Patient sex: M
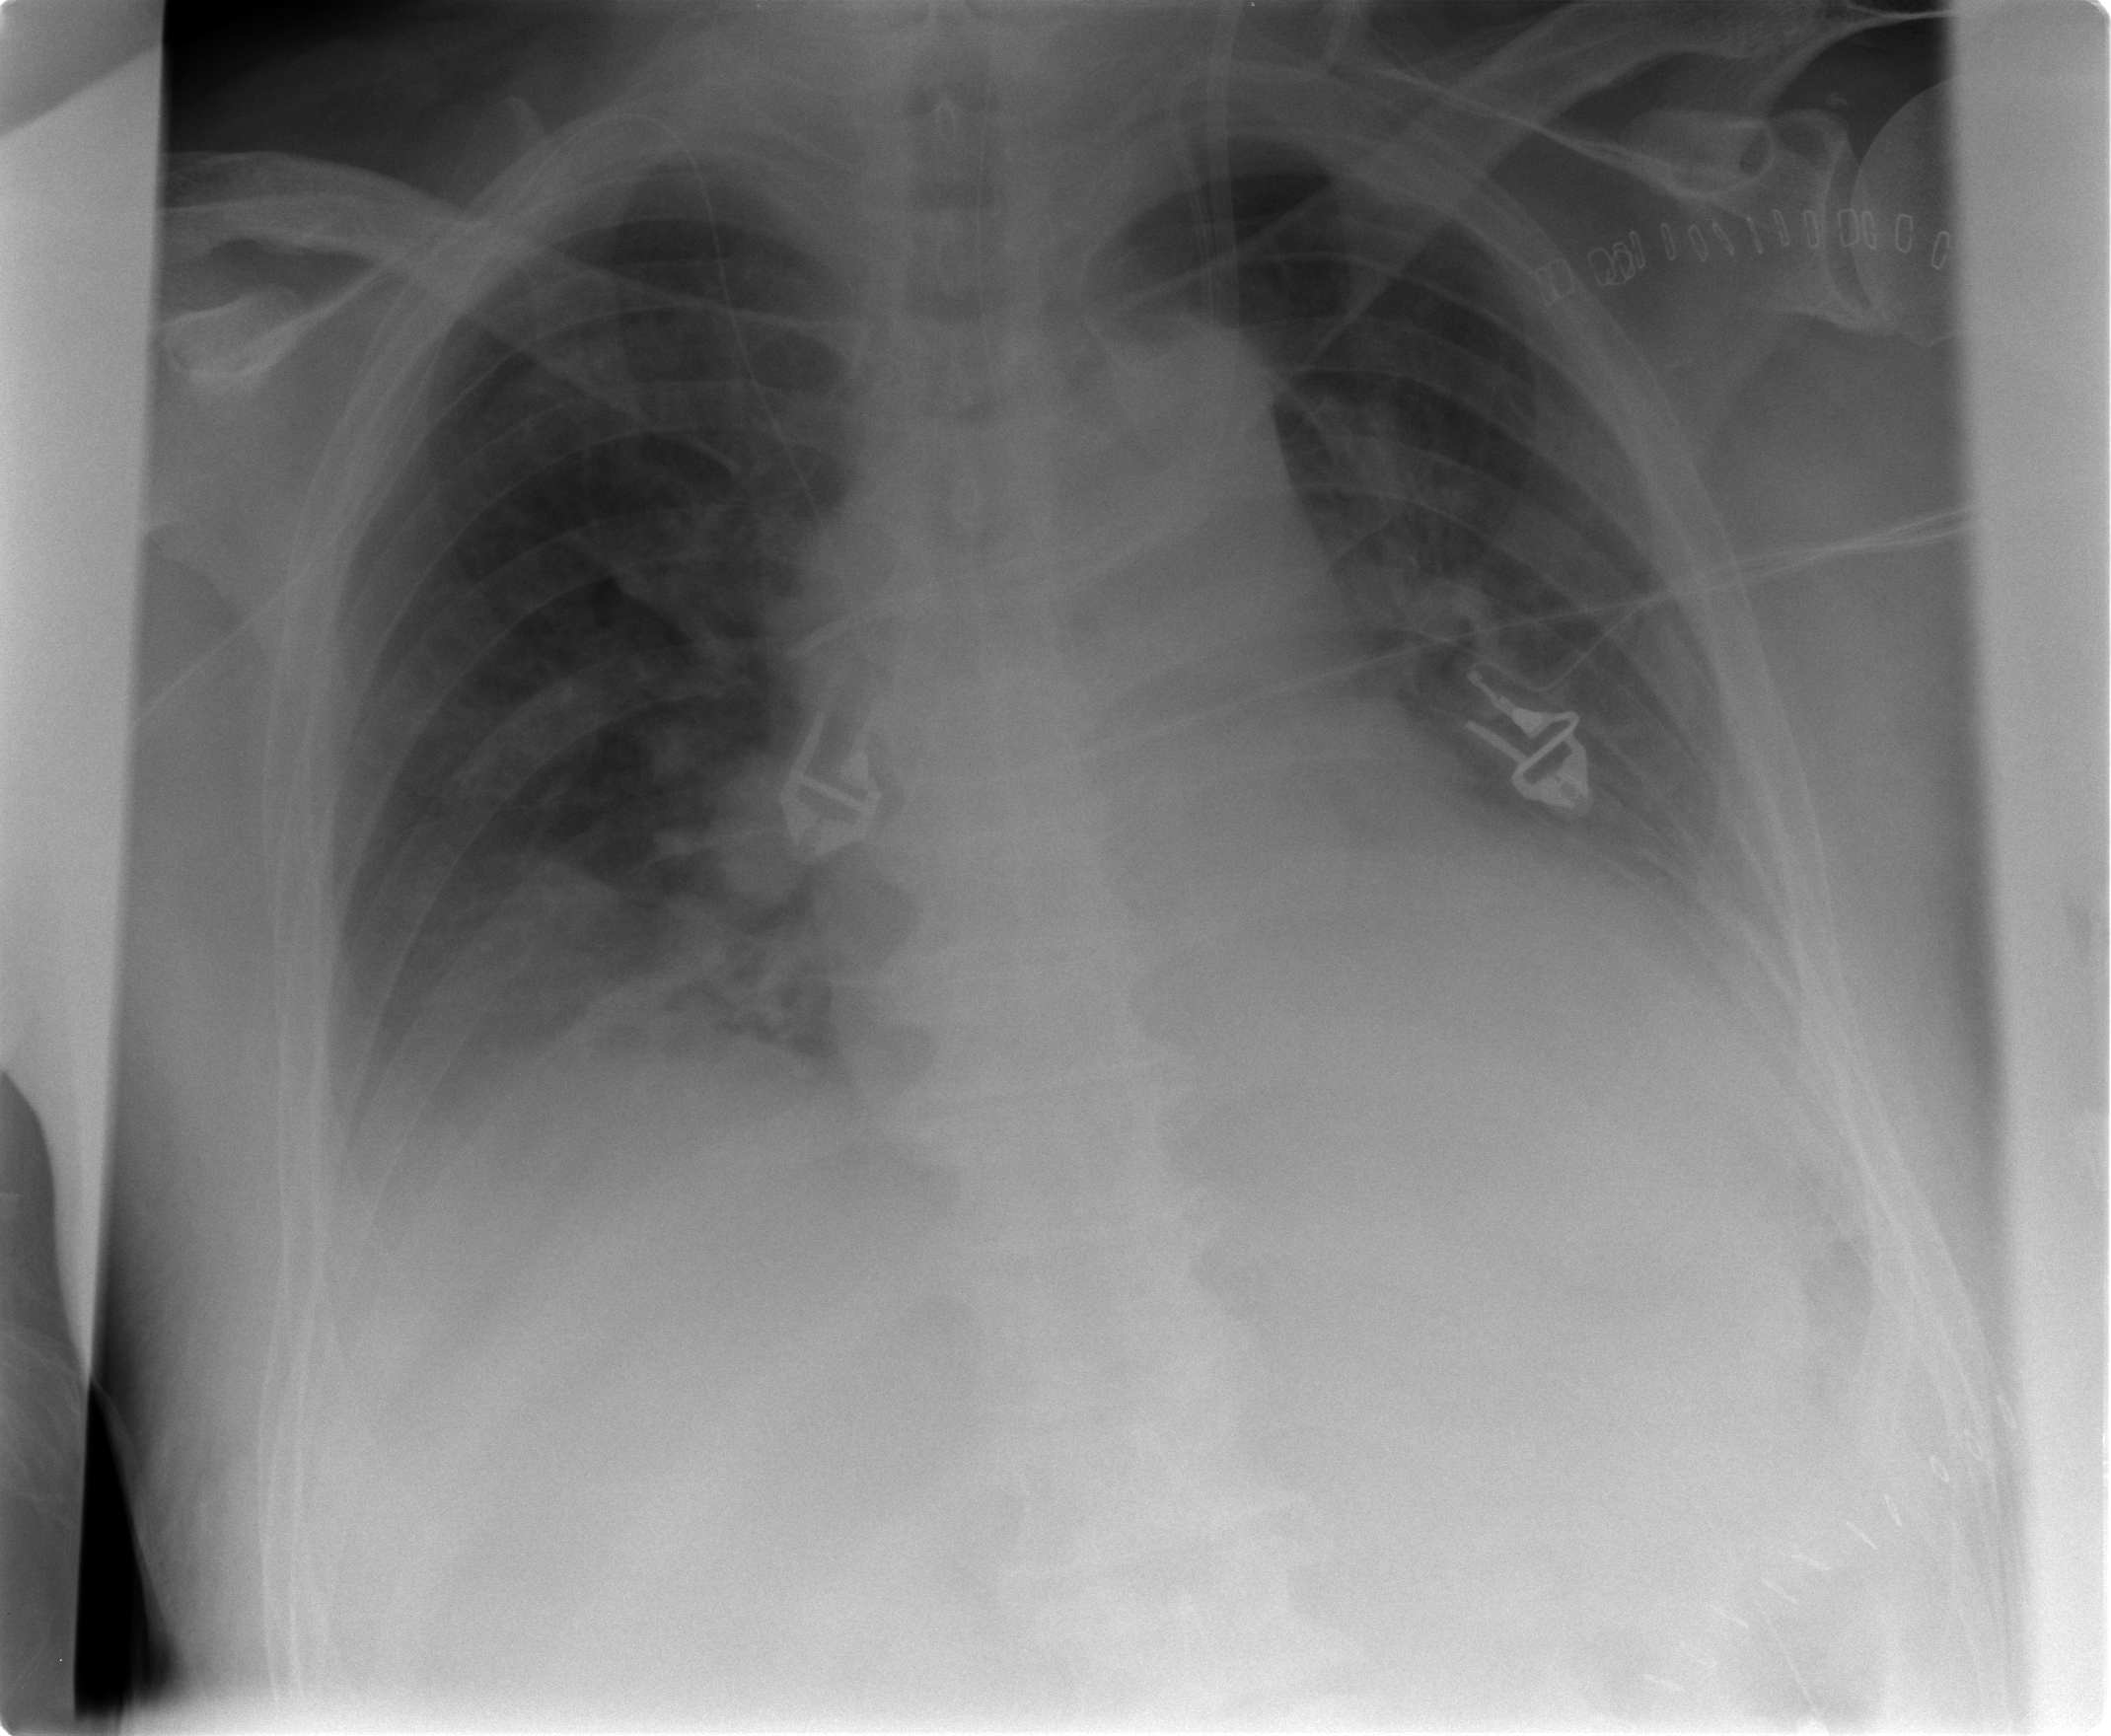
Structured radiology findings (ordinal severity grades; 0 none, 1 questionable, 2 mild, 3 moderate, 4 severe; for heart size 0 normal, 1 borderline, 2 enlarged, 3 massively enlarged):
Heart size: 2
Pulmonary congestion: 1
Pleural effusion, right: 2
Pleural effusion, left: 2
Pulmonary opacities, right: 1
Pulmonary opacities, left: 0
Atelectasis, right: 2
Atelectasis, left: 1